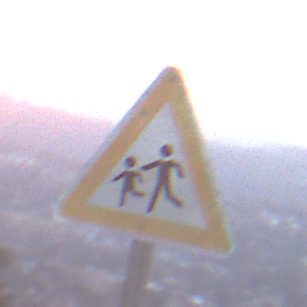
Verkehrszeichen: KinderRechts
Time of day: SunriseSunset
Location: Outdoor (Suburban)
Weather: Clear
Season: NotSpecified
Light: Natural